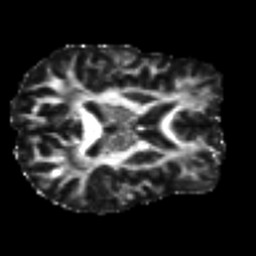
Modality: FA
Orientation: axial
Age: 49
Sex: female
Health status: ill
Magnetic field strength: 3 T
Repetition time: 9 s
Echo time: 0.093 s